Question: In normal situation XCode starts searching from the top of the source file, when it reaches the bottom. But in my case for some reason it stops to search and shows indicator - look at screenshot. I guess, that I have changed a setting. But I don't know how to return it to the default behavior.

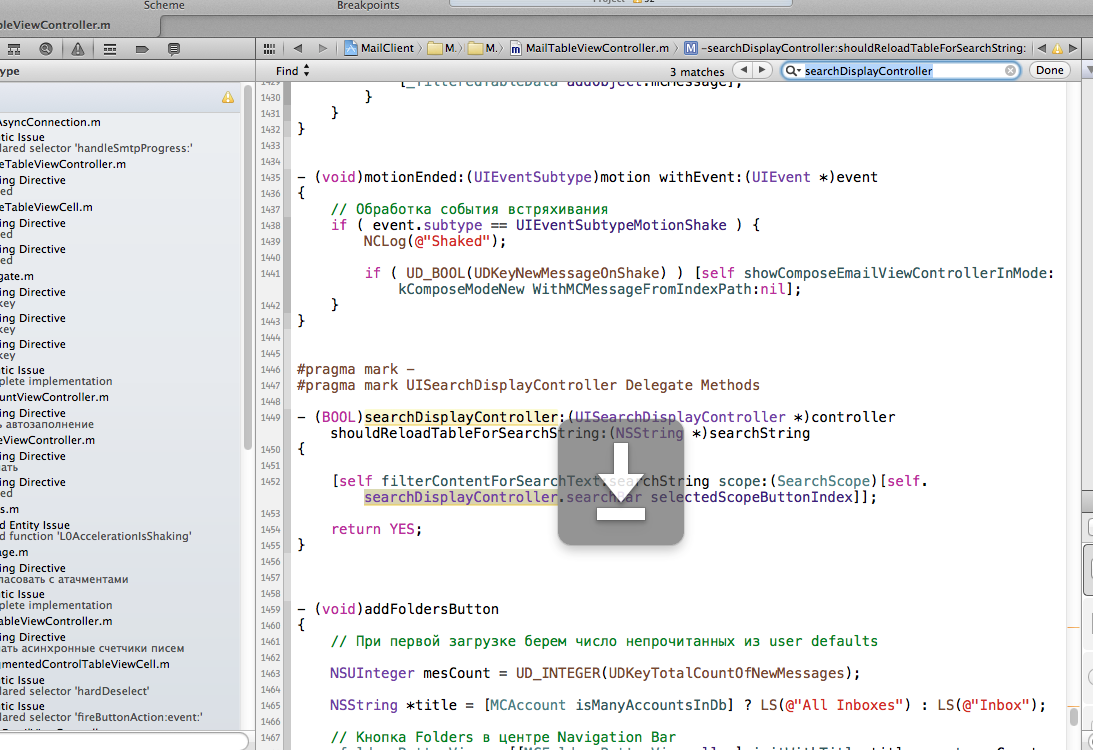
Answer: OH, I found solution myself. The "wrap" should be checked: